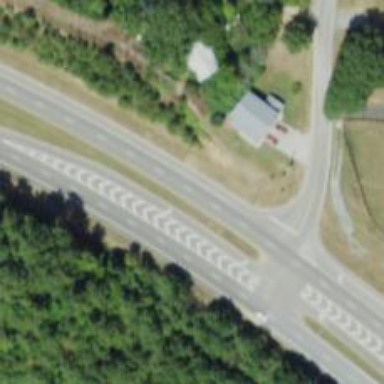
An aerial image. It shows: Asphalt road classified as trunk highway.